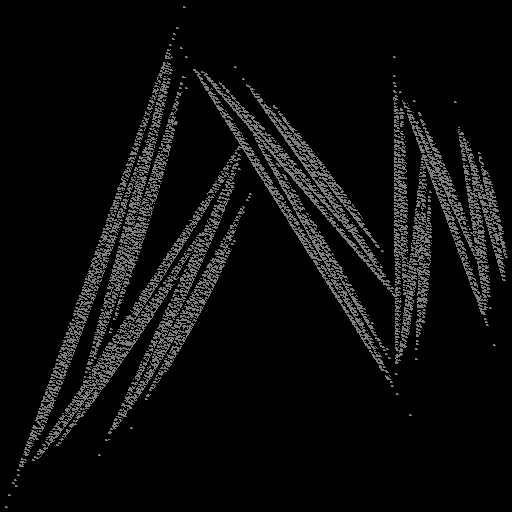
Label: bamboofern